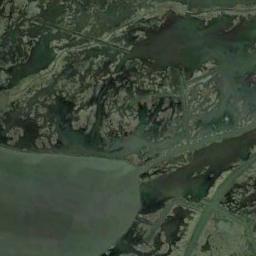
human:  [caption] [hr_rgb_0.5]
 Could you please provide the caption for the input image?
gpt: Many waters of different sizes and shapes are surrounded by wetlands .

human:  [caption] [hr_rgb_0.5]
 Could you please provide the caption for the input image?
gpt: The river surface in a wetland is covered with green trivial plants .

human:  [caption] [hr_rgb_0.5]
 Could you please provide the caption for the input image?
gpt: The wetland consists of bare land, Green plants and water .

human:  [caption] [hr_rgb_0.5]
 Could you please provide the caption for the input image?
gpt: Half the area of this wetland is dark blue water .

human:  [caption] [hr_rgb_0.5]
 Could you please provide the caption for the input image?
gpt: There are many water areas of different sizes on the wetland .